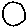
Label: circle